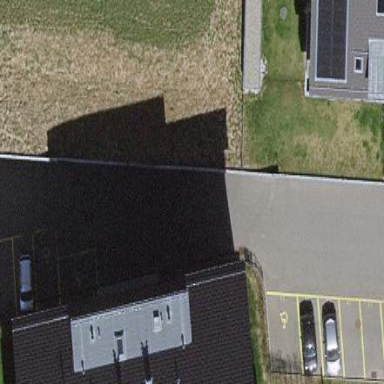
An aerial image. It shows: Garage building.